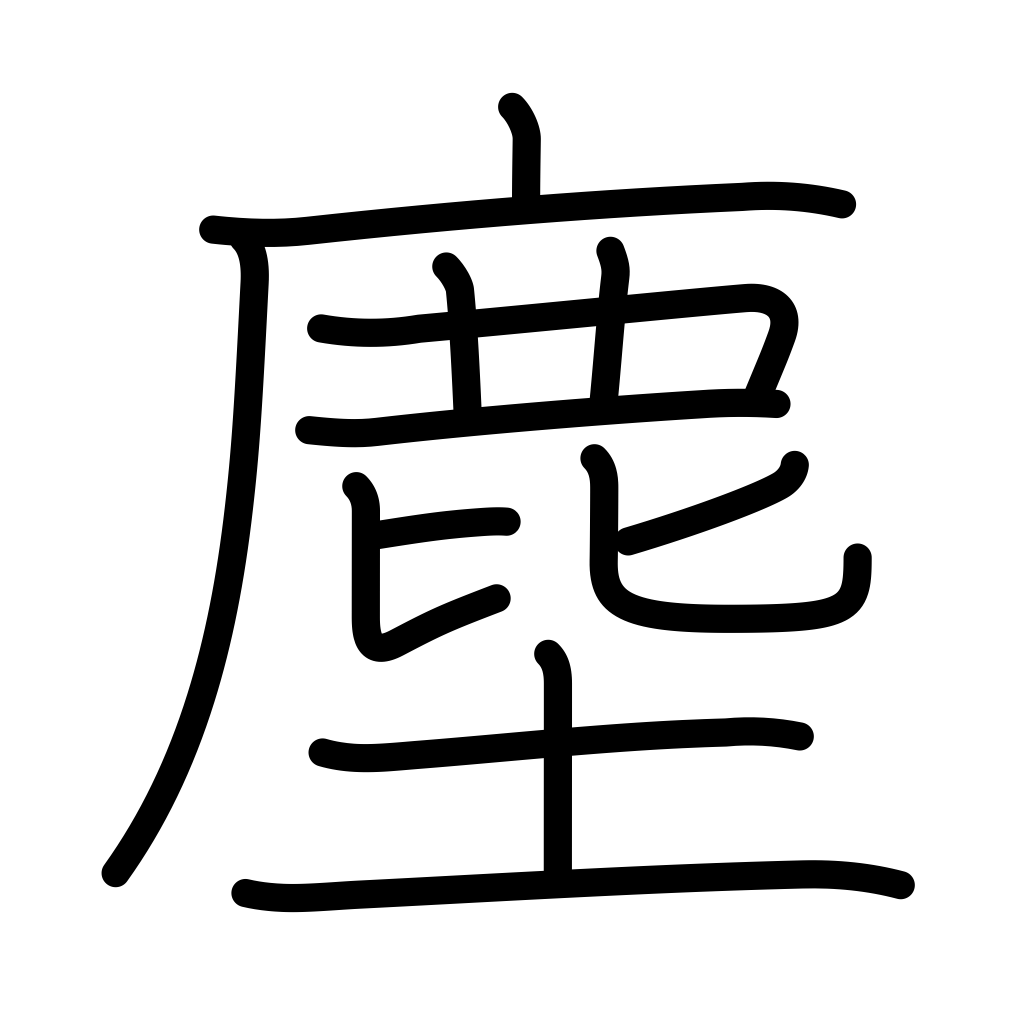
Meaning: dust, trash, garbage